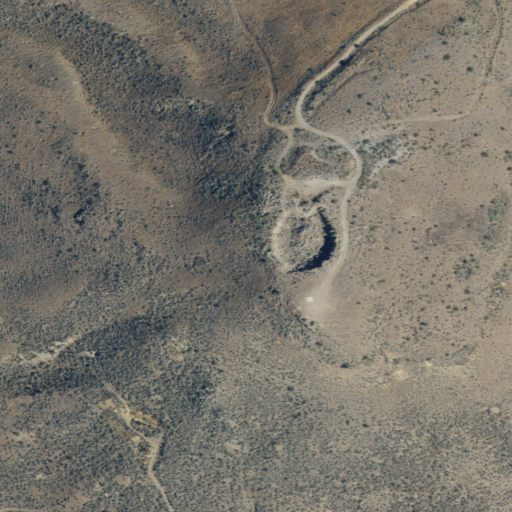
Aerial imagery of mountain in Oregon named Coyote Point containing shrub, open development, and low intensity development